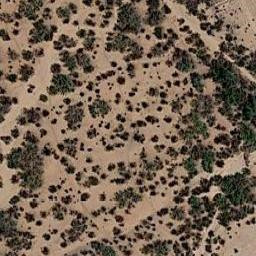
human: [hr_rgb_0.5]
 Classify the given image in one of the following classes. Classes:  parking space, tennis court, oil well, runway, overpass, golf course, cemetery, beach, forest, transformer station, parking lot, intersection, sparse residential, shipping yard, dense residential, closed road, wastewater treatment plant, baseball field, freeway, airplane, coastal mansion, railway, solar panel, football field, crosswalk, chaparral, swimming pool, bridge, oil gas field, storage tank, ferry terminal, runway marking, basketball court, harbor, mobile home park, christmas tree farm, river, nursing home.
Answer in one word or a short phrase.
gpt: chaparral